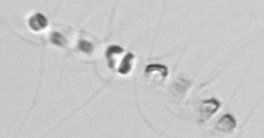
Label: Chaetoceros_socialis